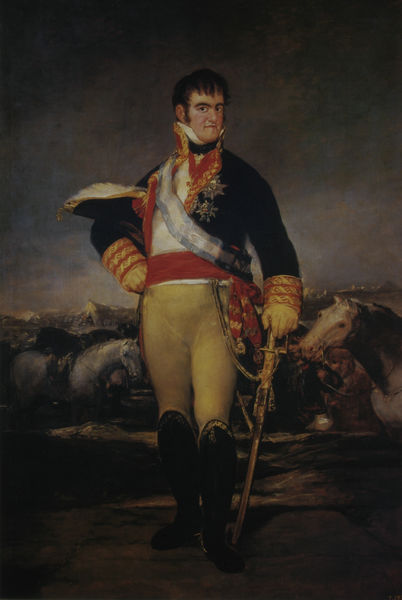
Titel: Fernando VII in an Encampment
Künstler: Francisco José Goya Lucientes
Standort: Madrid
Institution: Museo del Prado
Schlagwörter: blau, dunkel, gemälde, himmel, kopf, mann, schatten, weiß, wolken, gelb, landschaft, ocker, stadt, abend, braun, frankreich, grau, haar, handschuh, hintergrund, hut, mund, nacht, nase, orange, paris, schwarz, stirn, blick, gürtel, rot, tier, beige, hose, jacke, jung, augen, federn, gesicht, kragen, samt, silber, bildnis, portrait, porträt, feld, horizont, auge, gold, haare, pose, stehend, adel, borte, frontal, kinn, rosa, seide, pferd, pferde, reiten, schärpe, spanien, man, halsband, haltung, schwer, berge, gebirge, gipfel, kette, violett, krieg, schlacht, kaiser, könig, homme, pupillen, goya, weste, stolz, stern, alpen, sterne, militär, revolution, schwert, säbel, uniform, chapeau, soldat, waffe, epauletten, napoleon, degen, dreispitz, koteletten, manschetten, offizier, orden, scherpe, stehkragen, stiefel, herrscher, sieg, gesciht, besetzung, ganzfigur, eitel, dunke, silbern, untersicht, kavalerie, dolch, general, miene, feldherr, balu, paysage, peinture, cheval, épée, chevaux, zelte, roi, espagnol, borten, bundhose, sabre, bottes, espagne, auszeichnung, arme, feldmarschall, décoration, napolen, ärmelaufsatz, ruban, herrschaftsgebahren, 18.jahrhundert, millitär, gelbd, chaoeau, garter, deign